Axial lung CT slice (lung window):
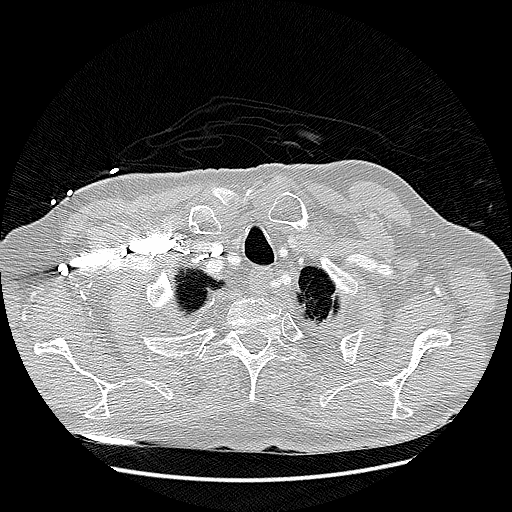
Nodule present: no